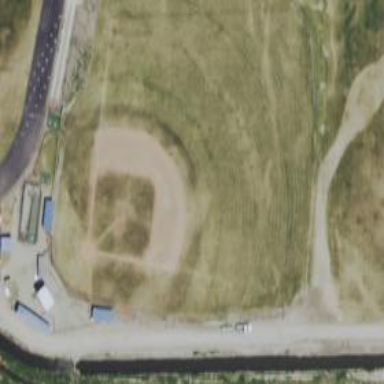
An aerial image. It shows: Baseball pitch on the ground.